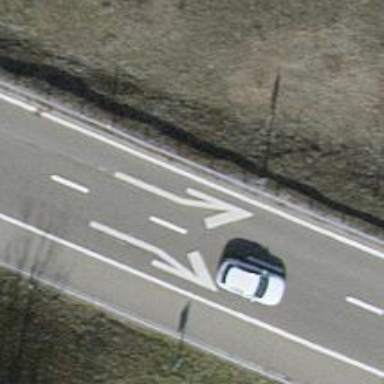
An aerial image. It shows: Motorroad with trunk link.